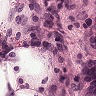
Metastatic tissue present: yes